Question: I have a model called massmedia and this model belongs to company.
PRIME, JURNAL, ASMEDIA, MEDIA GROUP
PRIME TV, JURNAL TV, JURNAL FM, PUBLIKA TV
and the relation:
'''
Company TV Channel Company
1. **PRIME** owner of **PRIME TV**
2. **JURNAL** owner of **JURNAL TV**
3. **ASMEDIA** owner of **PUBLIKA TV** owner of **PRIME**
4. **MEDIA GROUP** owner of **PRIME**
'''
Now I got into problem where company is owned by and and that means I have to relate 'company' to 'company' and I am not sure if this can be done, even creating a new table for relation between 2 companies it's not good as I would need a table with 2 columns company_id of owned company and company_id of the one hwo owns it.
Any ideas how can I solve this? Thank you.
I tried to create a scheme of what I tried to accomplish:
MediaGrup is the owner of the company Prime
and companies shareholder 1 and 2 are the owners of MediaGrup
so all of them: MediaGrup, Shareholder1 and 2 are in company model.

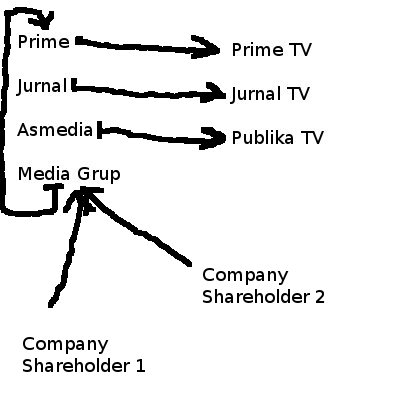
Answer: You can have relations between instances of the same classe. For example with 'has_one' and 'belongs_to' (it possible also with 'has_many', but your example shows no 0..n association) :
'''
class MassMedia< ActiveRecord::Base # the table "mass_medias" must have a column 'owner_id'
belongs_to :owner, :class_name => 'Company', :foreign_key => 'owner_id', :inverse_of => :mass_media
end
class Company < ActiveRecord::Base # the table "companies" must have a column 'owner_id'
has_one :mass_media, :inverse_of => :owner
has_one :company, :inverse_of => :owner
belongs_to :owner, :class_name => 'Company', :foreign_key => 'owner_id', :inverse_of => :company
end
'''